Question: I've got <URL> which produces charts such as the one below

I'd like to encourage visitors to embed the generated graphic on their own sites and blogs. Is it possible to include views for that chart in google Analytics? I want to be able to see when a site embeds the image so that it's tracked in the analytics reports.
I'd envision some API that I can call from the server-side method which generates the PNG, but haven't been able to find anything specific.
Thanks!
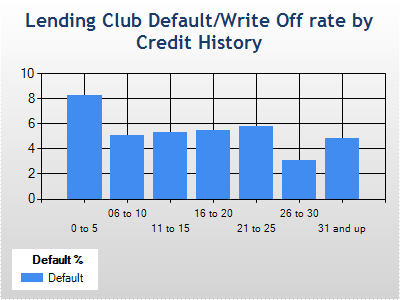
Answer: This is indeed possible, have a look at the <URL>.
While this documentation revolves around tracking page views, this concept could be extended to other types of activity you can record in google analytics, such as Events. In your specific situation I think I would want to setup the view of the chart as an Event, as this will not 'mess up' your true traffic (though you could use an advanced segment to exclude the chart traffic if you chose to register them as page views).
The documentation for event tracking is <URL> it generates to send the information to google. You'll be able to use that as a template to send event information from the server.
In regards to actually serving the image, you have a lot of options. If you app is written in MVC, look at the 'FileResult' class (and the asssociated 'File()' method available on the 'Controller' class). If you working in a Webforms app, you will be using a 'Response.WriteFile()' or something to that affect. <URL> has an example of the idea behind this. The example is for creating a no leaching / hotlinking image handler, but the concept of writing an image to the 'HttpReponse' is the same.